Interaction volume radius: 5 \u00c5
Interaction volume height: 30 \u00c5
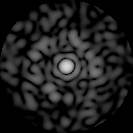
Disorder parameter: 0.8163